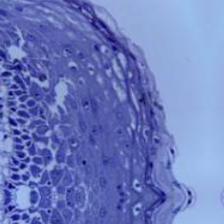
Diagnosis: Normal